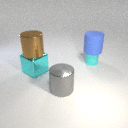
small cyan rubber cylinder behind large gray metal cylinder